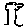
Label: tree